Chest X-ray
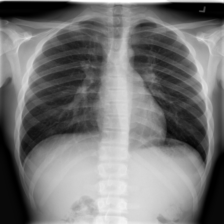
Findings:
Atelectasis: negative
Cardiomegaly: negative
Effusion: negative
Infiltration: negative
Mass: negative
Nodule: negative
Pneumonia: negative
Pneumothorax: negative
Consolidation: negative
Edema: negative
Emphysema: negative
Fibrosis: negative
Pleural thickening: negative
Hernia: negative